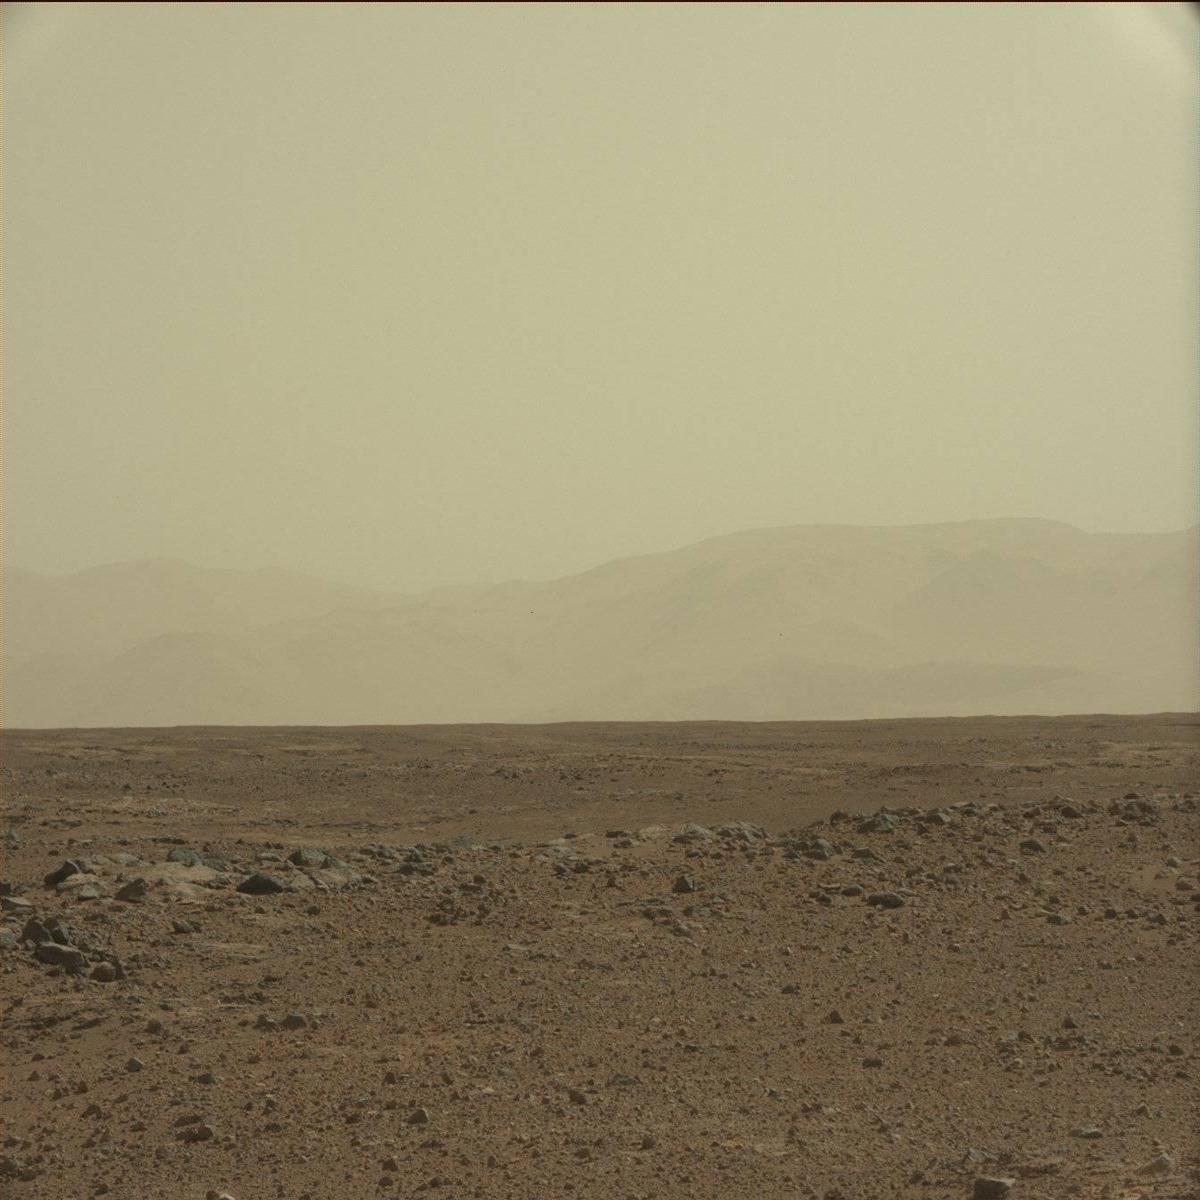
Terrain classes present: Bedrock, Ridge, Sand / Soil, Sky